Field crop: maize
Growth stage: 2
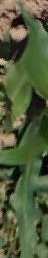
Species: maize